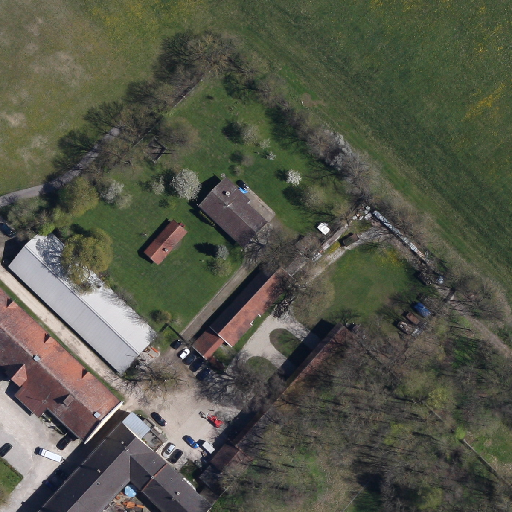
Referring expression: vehicle